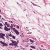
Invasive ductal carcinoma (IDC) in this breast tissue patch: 0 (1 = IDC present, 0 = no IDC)